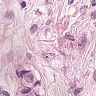
Metastatic tissue present: yes